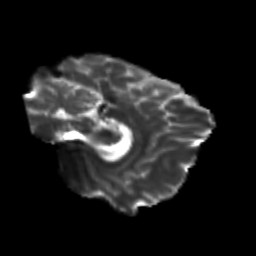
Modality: T2w
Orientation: sagittal
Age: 22
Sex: male
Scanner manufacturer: siemens
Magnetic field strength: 3 T
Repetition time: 3.5 s
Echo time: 0.104 s